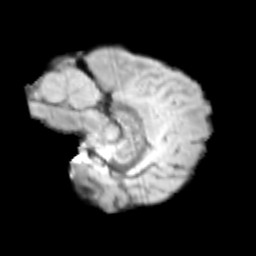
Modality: T2w
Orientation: sagittal
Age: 10
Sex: male
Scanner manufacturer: siemens
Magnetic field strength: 3 T
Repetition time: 3.8 s
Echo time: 0.07 s